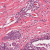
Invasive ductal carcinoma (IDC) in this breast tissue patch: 0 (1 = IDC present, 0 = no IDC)